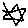
Label: star